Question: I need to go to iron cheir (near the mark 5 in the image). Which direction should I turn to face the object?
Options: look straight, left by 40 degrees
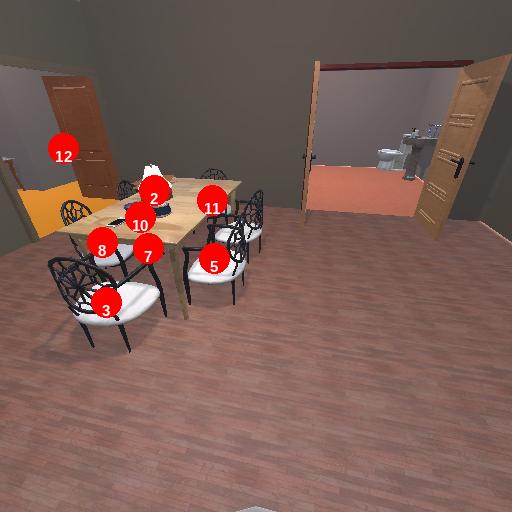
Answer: look straight